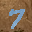
Label: 7